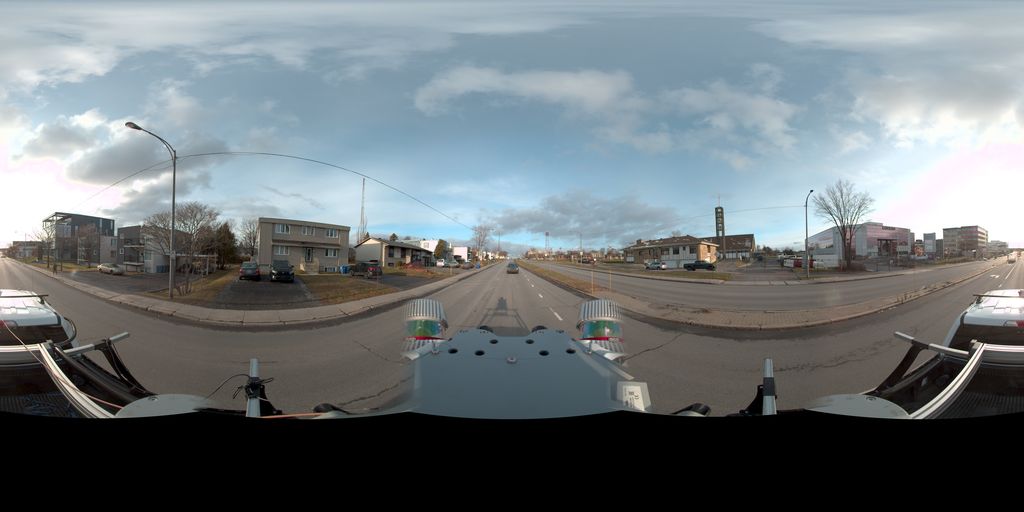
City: quebec_city